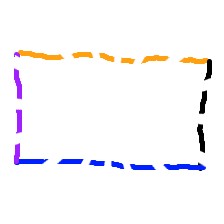
Shape: rectangle